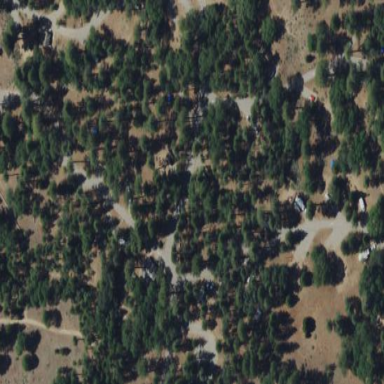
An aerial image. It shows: Campsite where tents and caravans are present. Perfect spot for outdoor enthusiasts to relax and unwind.